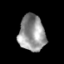
Tissue: skin
Cell type: Epithelial cells
Senescence score: 0.2148
Nuclear area (px): 929
Mean DAPI intensity: 149.149